Question: I would like to get my ggplot legends to appear side by side, underneath the plot with the variable names above the symbols, as they are in <URL>. The 'opts' function is now defunct, and 'theme' does not appear to replicate its behaviour...
'''
library("ggplot2")
ggplot(diamonds, aes(x = carat, y=price, shape = cut, group=interaction(cut, color), color=color)) +
geom_point() +
#opts(legend.direction = "horizontal", legend.position = "bottom")
#potential options, not all seem have an effect...
theme(legend.direction = "horizontal") +
theme(legend.position = "bottom") +
theme(legend.box = "vertical") +
theme(legend.title.align = 0)
'''

...using my MS paint skills to illustrate the desired plot.
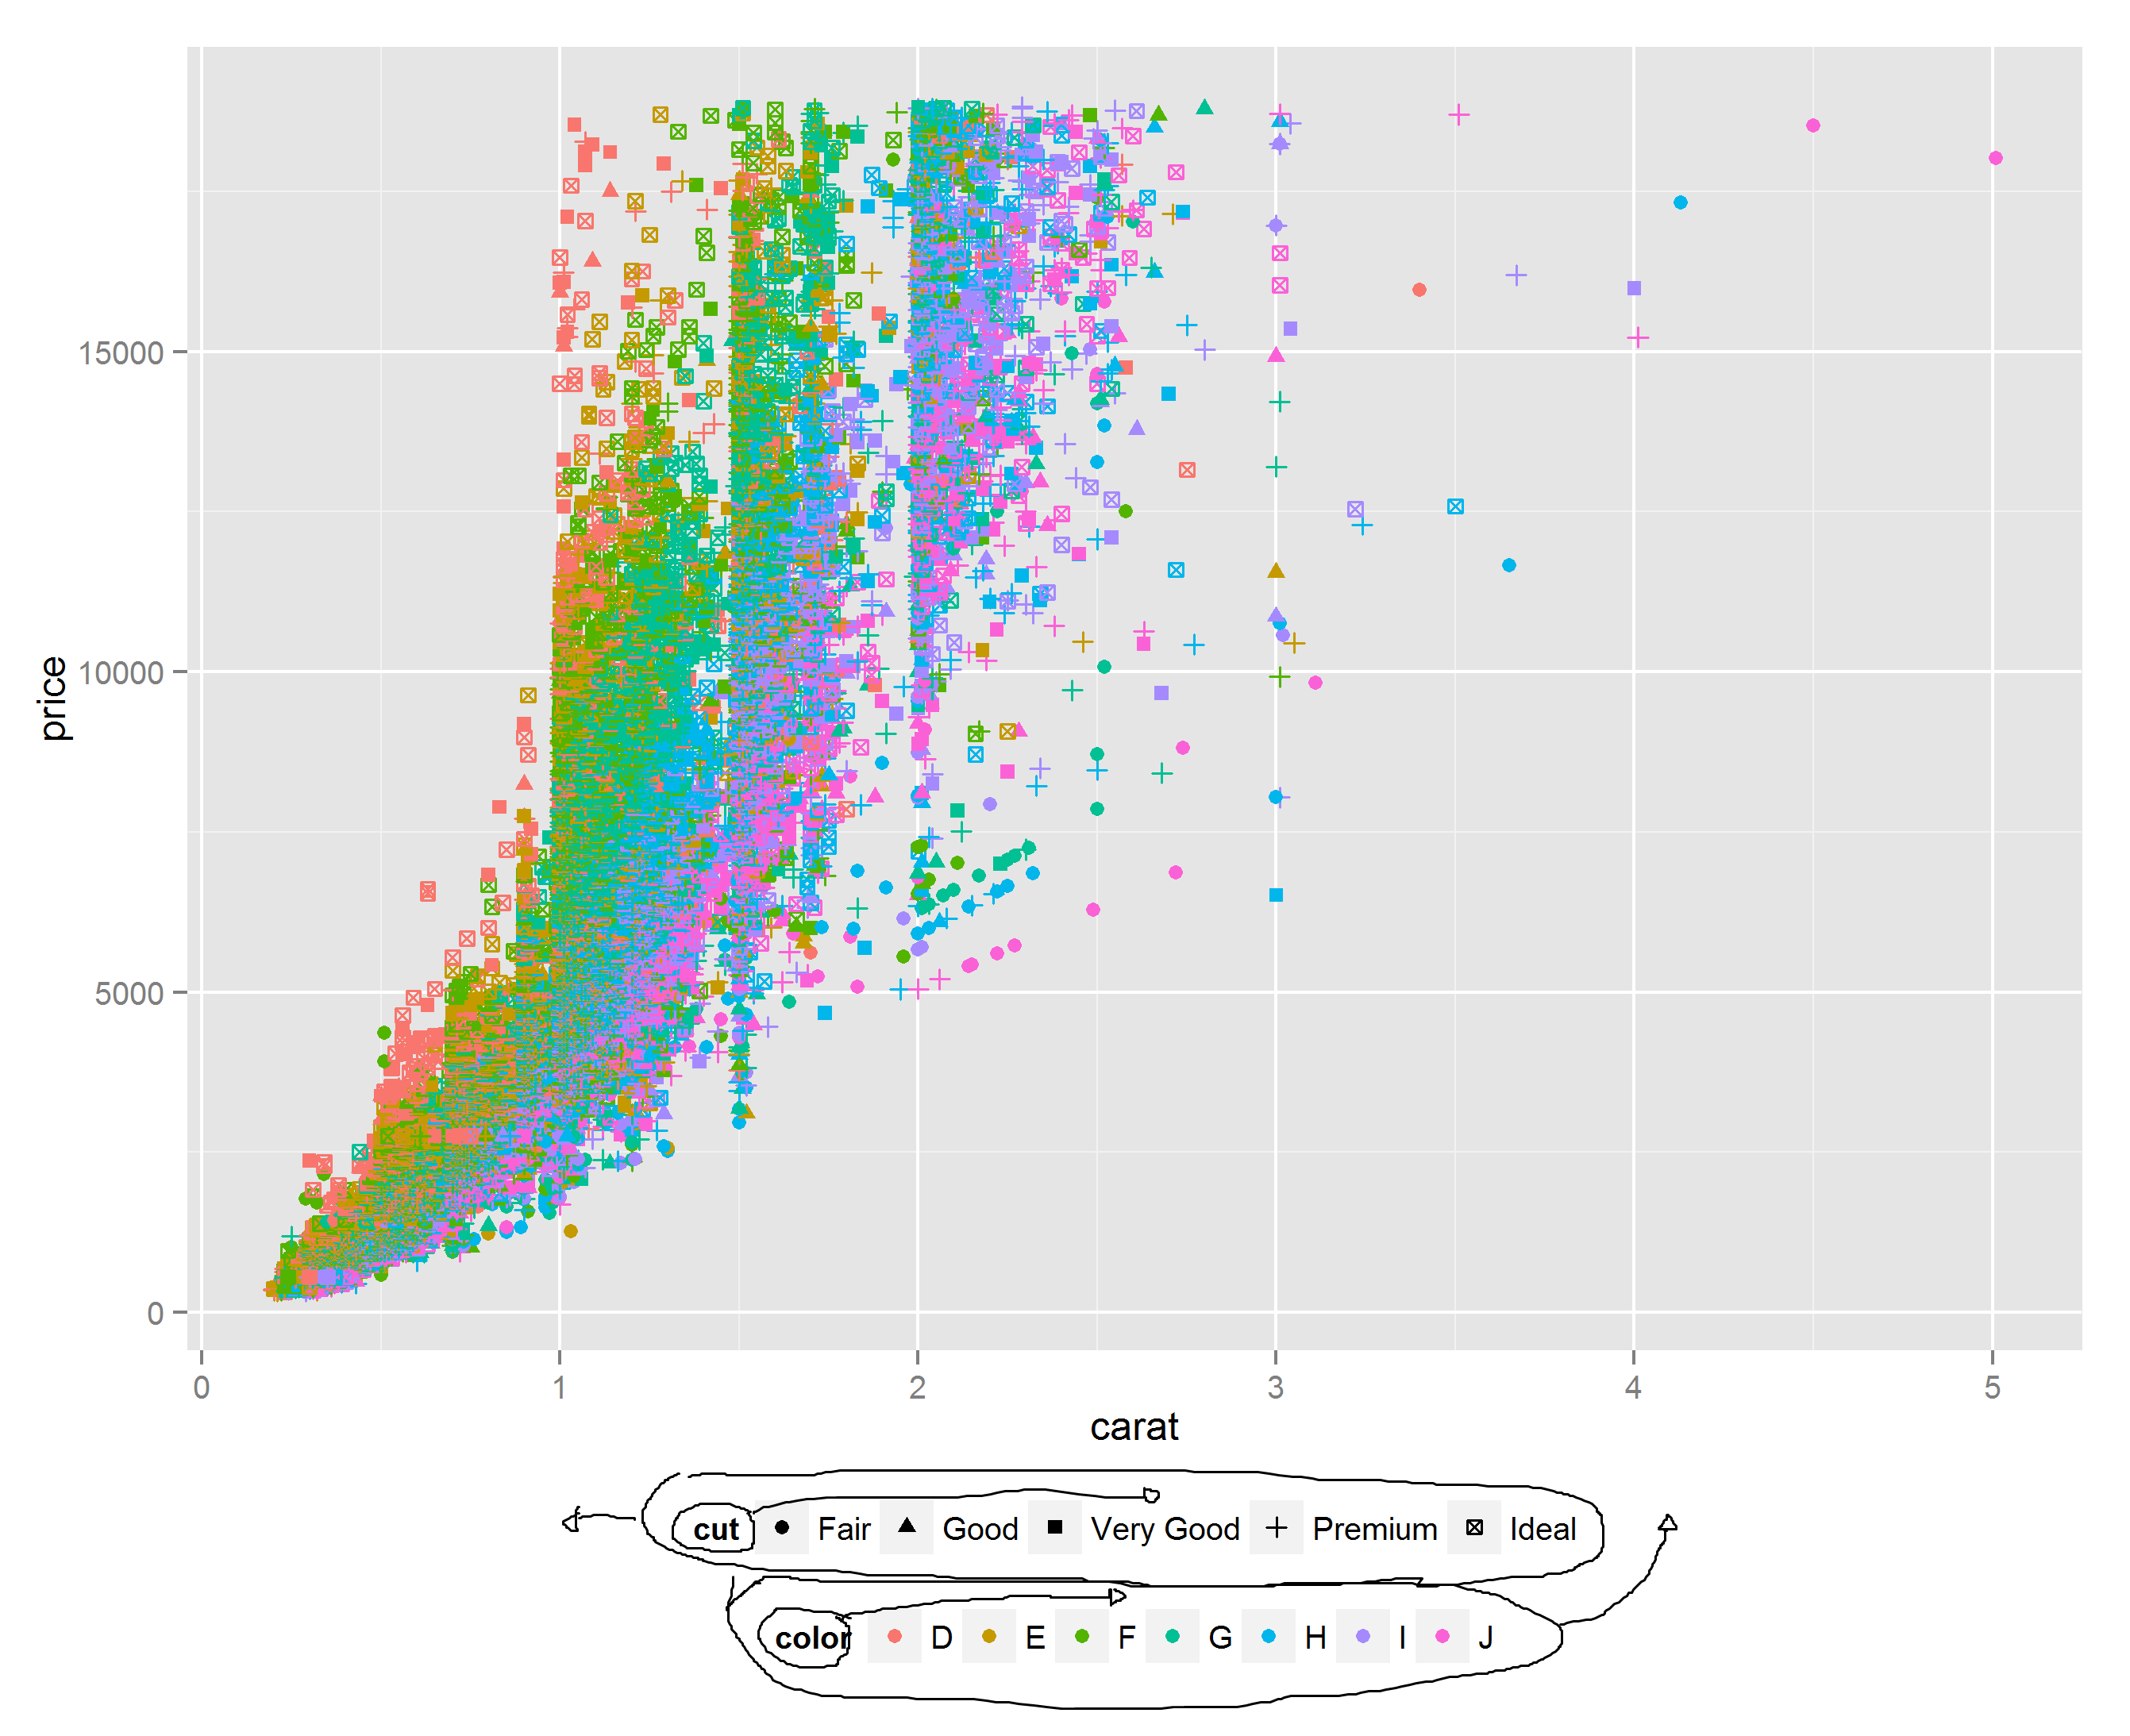
Answer: Adapting from the previous suggestions with 'legend.box = "horizontal"', I have found that you can get the legend titles on top using 'title.position = "top"' in the guides for the 'scale_' functions. These have to be defined for each variable that makes up the legend else the title will be to the left.
'''
ggplot(data = diamonds,
mapping = aes(x = carat, y = price, shape = cut,
group=interaction(cut, color), color=color)) +
geom_point() +
theme(legend.box = "horizontal",
legend.position="bottom") +
scale_shape(guide = guide_legend(title.position = "top")) +
scale_colour_discrete(guide = guide_legend(title.position = "top", nrow = 1))
'''
<URL>
You could shift the titles to the center, as I suggested in the question, using 'title.hjust = 0.5'. However, upon inspection, doing so might confuse the reader as to which colours/points refers to which variable.